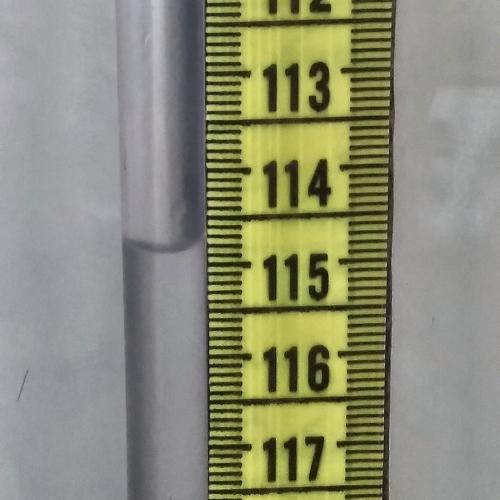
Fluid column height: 114.8 cm